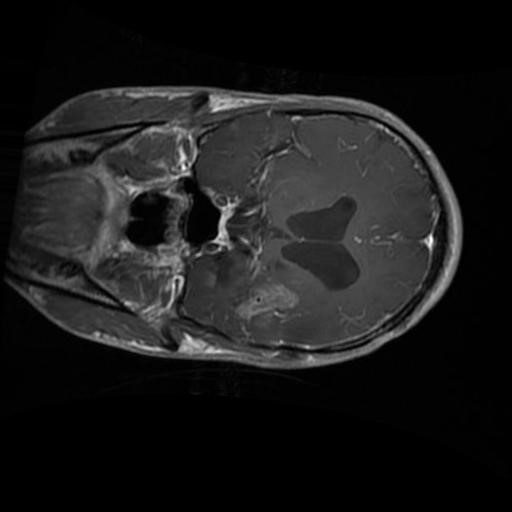
Label: brain_glioma